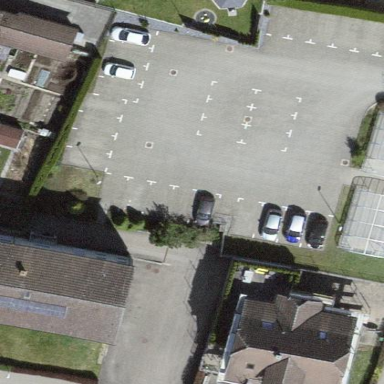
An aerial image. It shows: Parking area with surface.